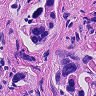
Metastatic tissue present: yes